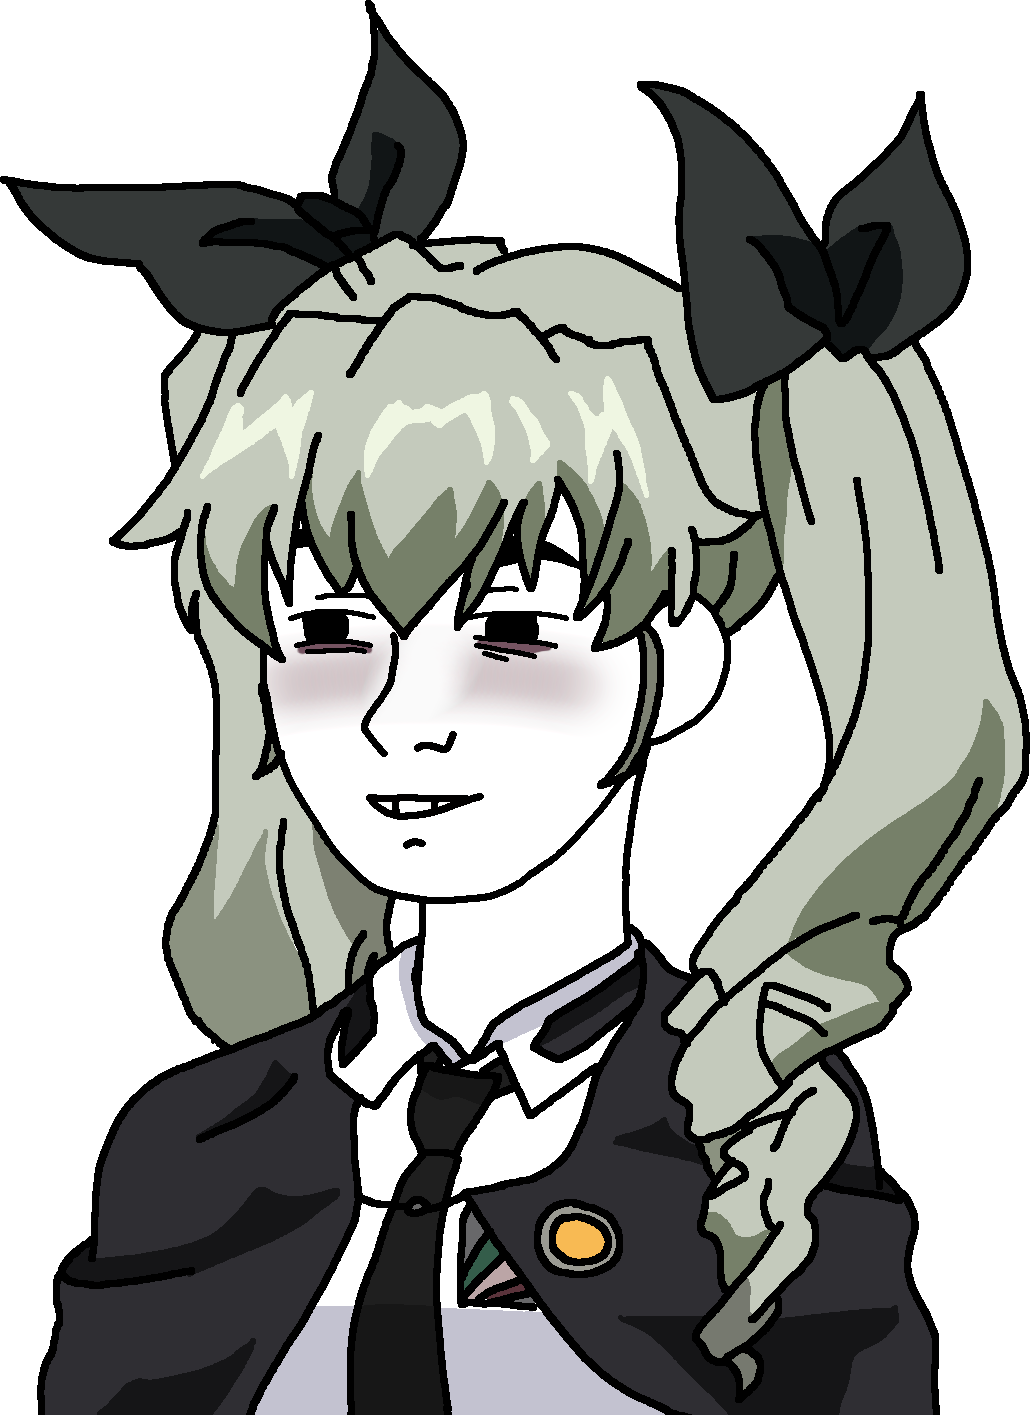
Label: 5_Twinkjak